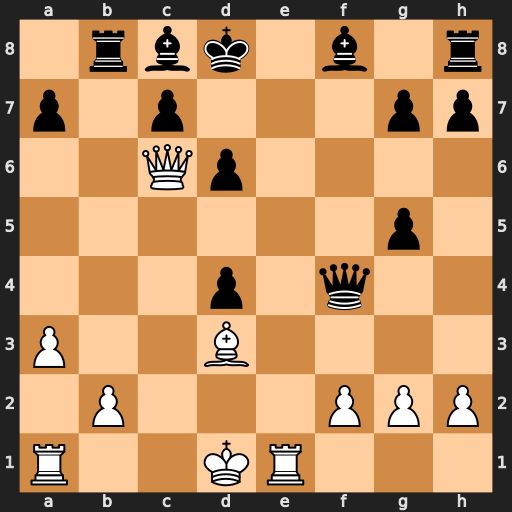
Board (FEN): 1rbk1b1r/p1p3pp/2Qp4/6p1/3p1q2/P2B4/1P3PPP/R2KR3
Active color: w
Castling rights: -
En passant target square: -
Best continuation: Qe8#